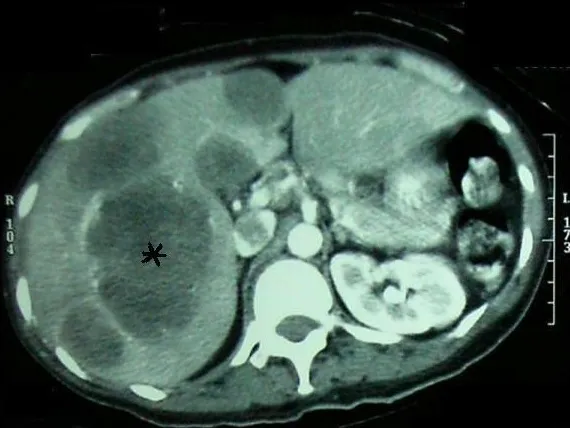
An axial contrast-enhanced CT scan of the liver demonstrating multiple liver metastases of varying sizes (the largest marked with an asterisk).
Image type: radiology (ct)